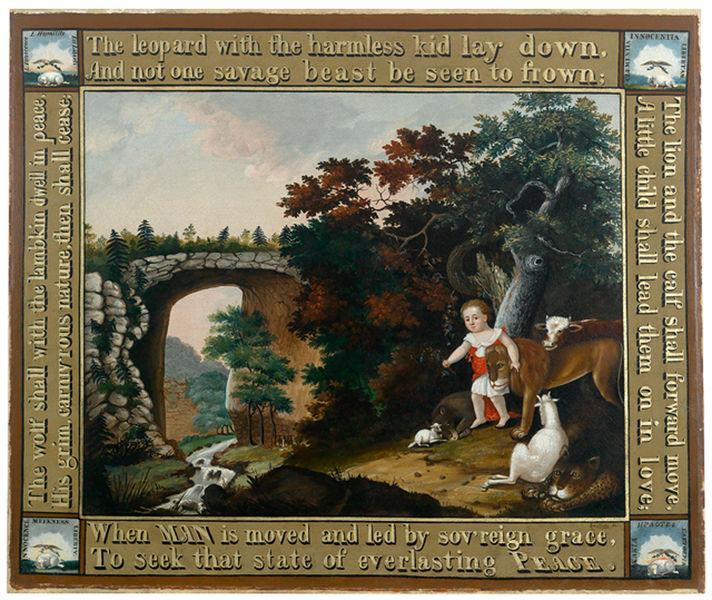
Titel: Peaceable Kingdom
Künstler: Edward Hicks
Standort: Amherst (Massachusetts, USA)
Institution: Mead Art Museum, Amherst College
Schlagwörter: barock, brücke, engel, red, white, painting, picture, man, rocks, sky, tree, mittelalter, girl, landscape, trees, child, reeds, river, stream, animals, illustration, birds, writing, fall, bridge, love, animal, cow, christ, horns, goat, sheep, peace, lamb, branch, stones, bible, kid, lion, beast, border, words, foliage, quadro, leopard, ox, wolf, creek, ?, calf, poem, quote, rennaisance, grim, moved, savage, little child, lioness, ganimals, savage beast, lambkin, grindge, boh